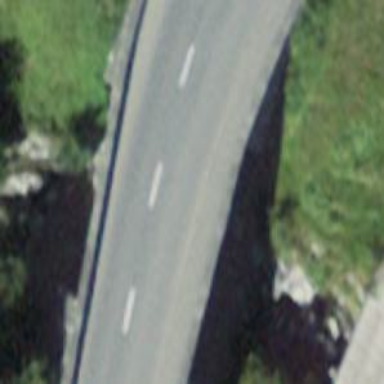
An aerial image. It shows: Sidewalk on asphalt footway bridge.